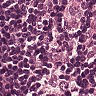
Metastatic tissue present: no